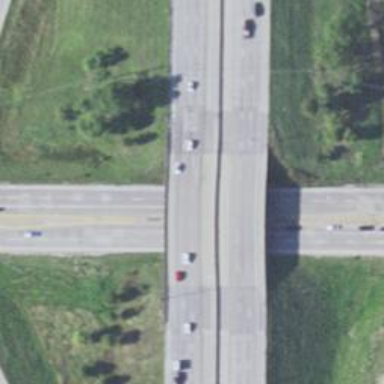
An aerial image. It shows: Bridge over motorway.